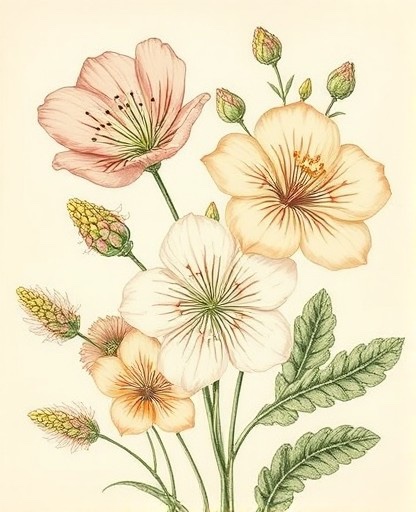
Category: Easter